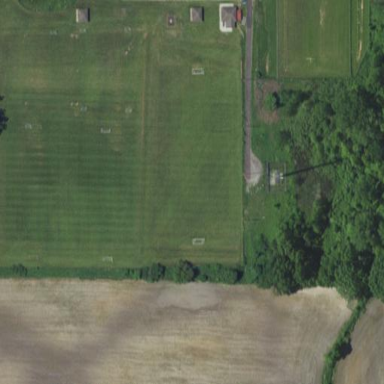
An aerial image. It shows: Soccer pitch for outdoor sports and leisure activities.